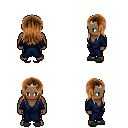
a pixel art fantasy rpg character, male body template, human, dark skin, blue robe, gold greaves, brown unkempt hairstyle, silver tiara, gray slippers, four views (front, back, left, right), 2x2 character sprite sheet, small pixel art, hard edges, no anti-aliasing